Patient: sex M, age 72
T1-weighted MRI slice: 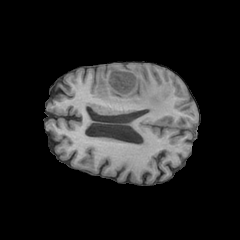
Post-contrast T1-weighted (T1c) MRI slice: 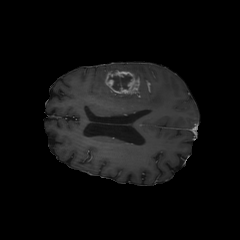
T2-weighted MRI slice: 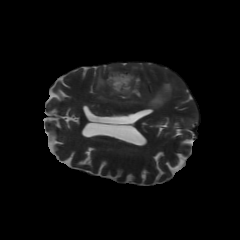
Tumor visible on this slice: yes
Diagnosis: Glioblastoma, IDH-wildtype
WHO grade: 4